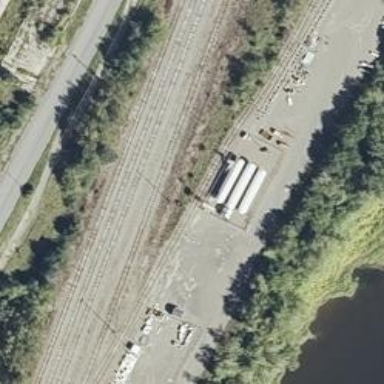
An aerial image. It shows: Railway siding with rails.